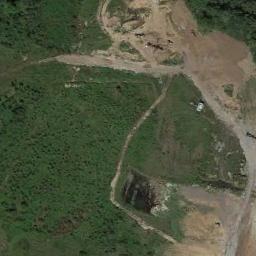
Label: meadow